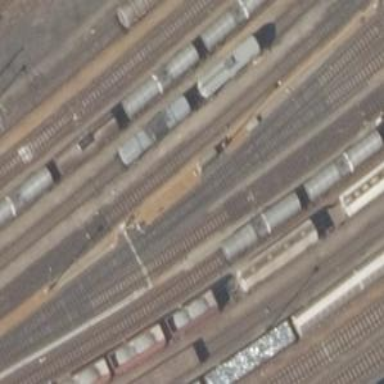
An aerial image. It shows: Railway switch.